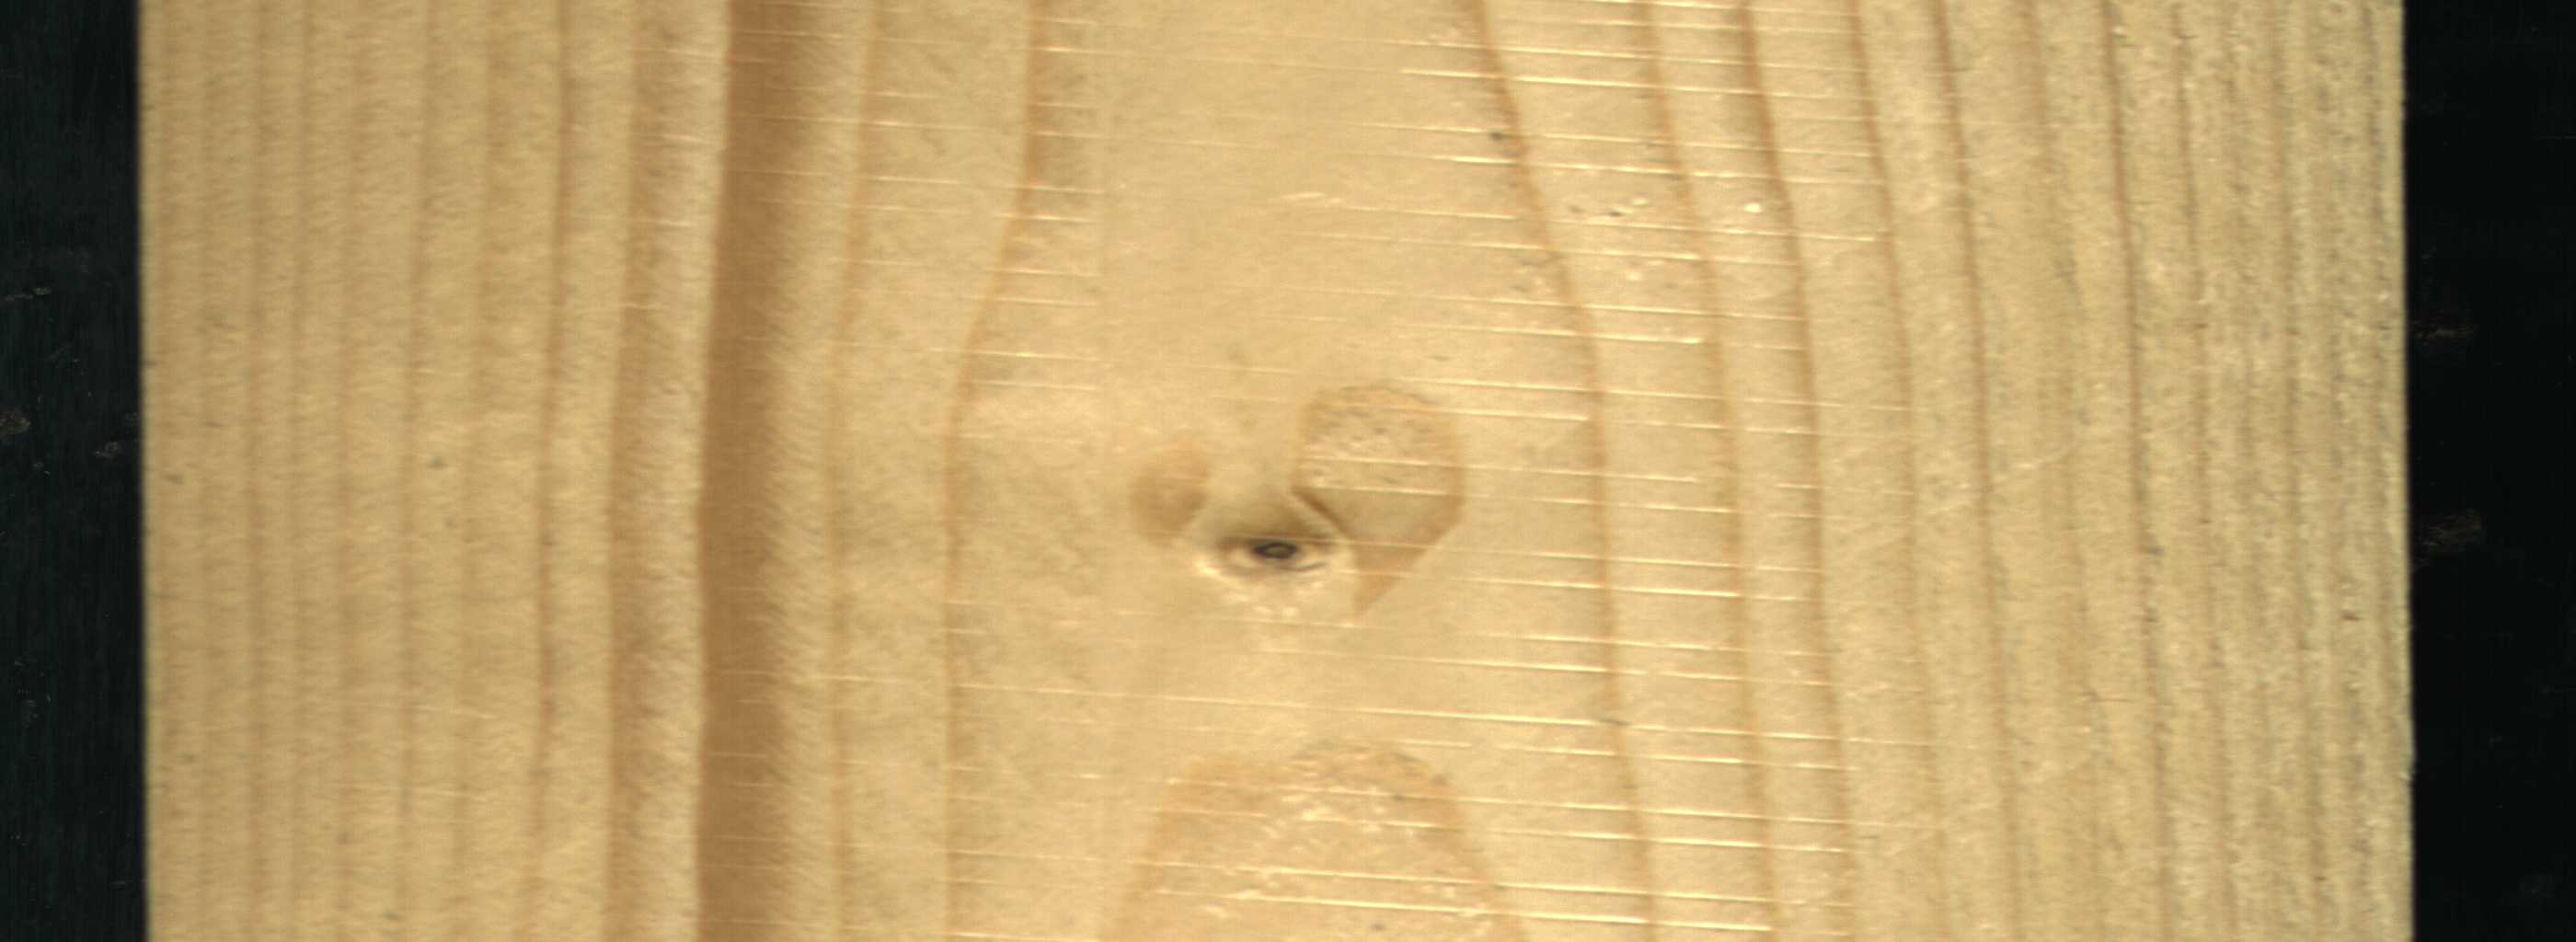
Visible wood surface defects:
Dead_Knot